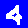
Digit: 4